Question: I have this simple app for rebar selection. I have used bindings to set the connections and also there are some data called at the start from array controller. I am running this method after button calculate is pressed which gets the values from NSForm cell and use it for further calculation:
'''
-(IBAction)calculate:(id)sender{
NSArray *editFields = [formular cells];
int vArea;
vArea = [[editFields objectAtIndex:1] intValue];
NSMutableString *select = [NSMutableString stringWithFormat:@"You selected %d + 25 = %d",vArea,vArea+25];
[selected setStringValue:select];
}
'''
It is running ok however I would like to run this code instantly after row in table is selected so I do not need that button there but I do not know which method to use as I am still learning.

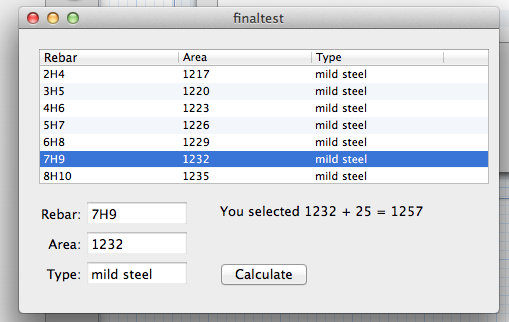
Answer: I'm just learning too, so this may not be the best way to do it. If your class is set as the delegate for NSTableView you could implement the following method.
The Table View will inform the delegate (your class) that its selection has changed, at which point you can do your calculation.
'''
- (void)tableViewSelectionDidChange:(NSNotification *)aNotification
{
int row;
row = [myTable selectedRow];
if (row == -1)
{
NSLog(@"No Row selected");
}
else
{
NSLog(@"Selected Row = %d", row);
}
}
'''